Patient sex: M
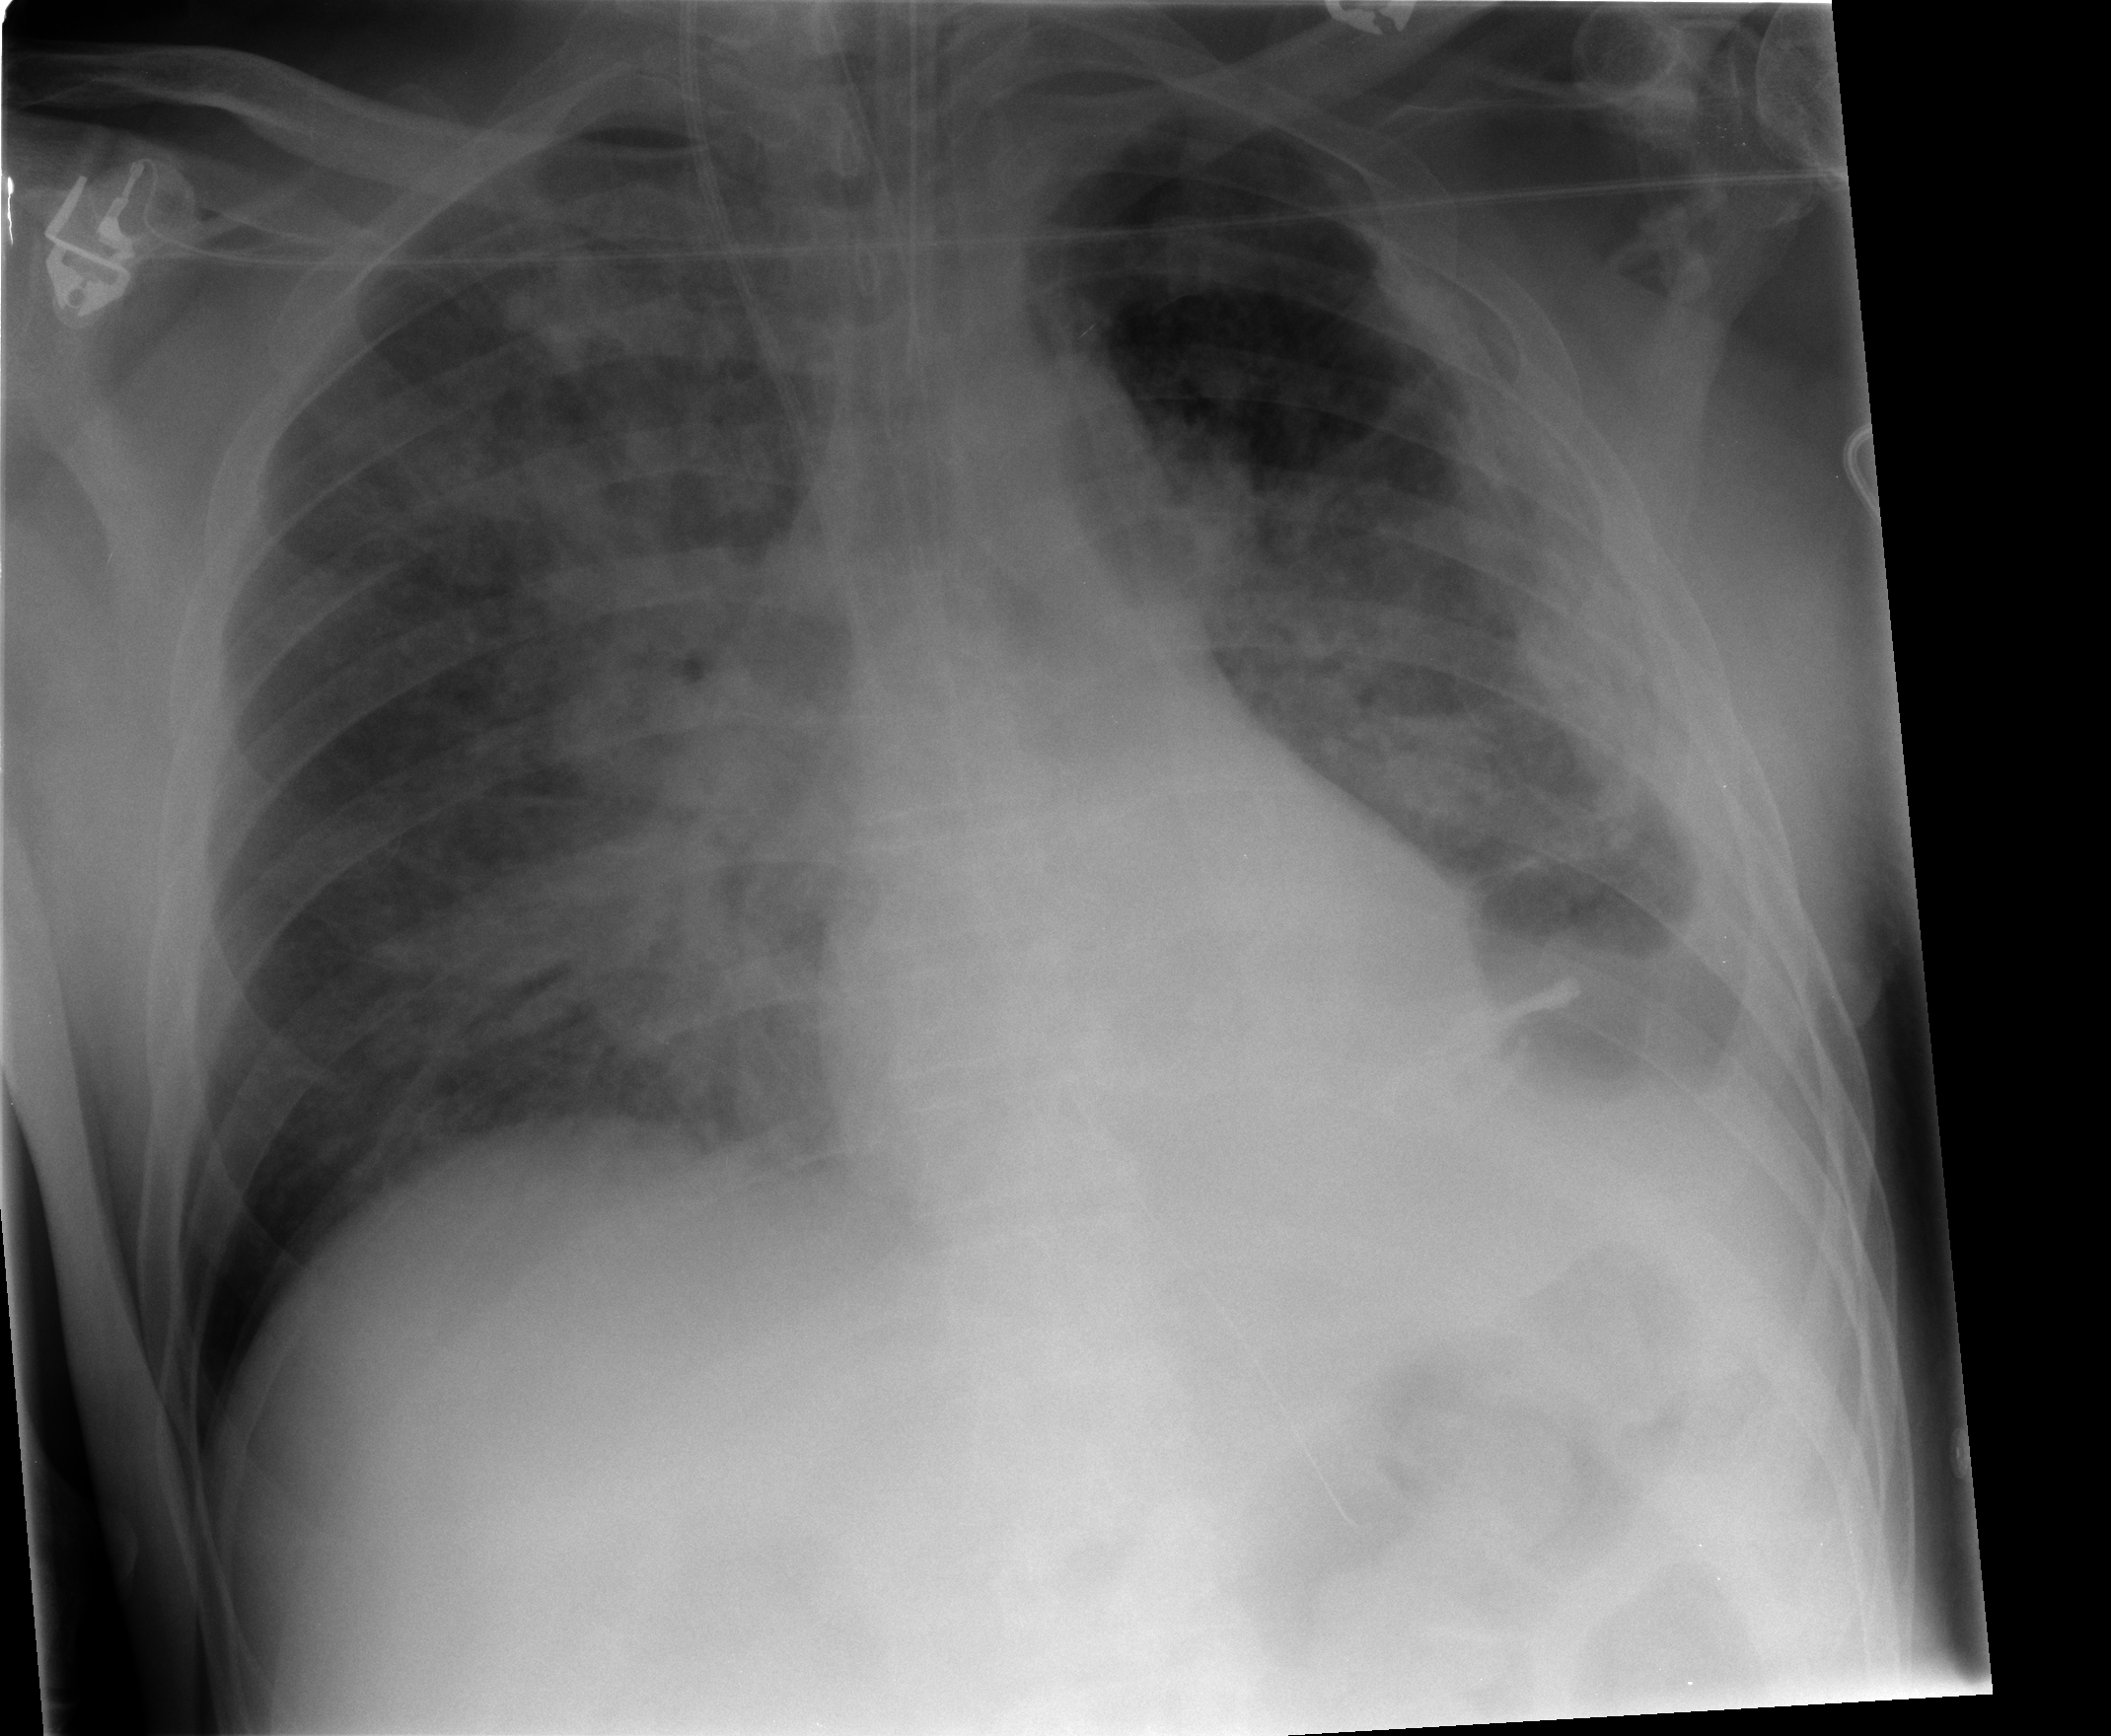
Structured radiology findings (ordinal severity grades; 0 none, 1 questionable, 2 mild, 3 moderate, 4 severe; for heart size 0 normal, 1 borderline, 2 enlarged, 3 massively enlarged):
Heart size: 0
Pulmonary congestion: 3
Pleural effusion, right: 0
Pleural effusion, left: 2
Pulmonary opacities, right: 3
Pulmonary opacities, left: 3
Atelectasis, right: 3
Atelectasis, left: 3